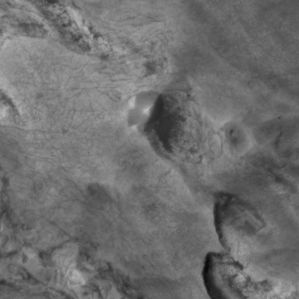
Label: non_frost